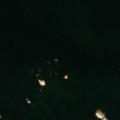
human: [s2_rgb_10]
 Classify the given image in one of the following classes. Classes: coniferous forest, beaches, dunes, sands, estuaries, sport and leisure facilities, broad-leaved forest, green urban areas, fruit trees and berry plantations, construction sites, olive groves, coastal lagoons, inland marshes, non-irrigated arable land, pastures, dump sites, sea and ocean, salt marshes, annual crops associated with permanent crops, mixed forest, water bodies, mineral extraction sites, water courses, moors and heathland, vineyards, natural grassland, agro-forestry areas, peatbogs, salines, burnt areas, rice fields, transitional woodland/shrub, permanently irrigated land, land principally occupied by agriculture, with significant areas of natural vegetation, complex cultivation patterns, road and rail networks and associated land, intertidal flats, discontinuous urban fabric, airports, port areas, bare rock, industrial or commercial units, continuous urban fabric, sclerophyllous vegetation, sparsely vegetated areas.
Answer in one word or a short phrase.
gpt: sea and ocean